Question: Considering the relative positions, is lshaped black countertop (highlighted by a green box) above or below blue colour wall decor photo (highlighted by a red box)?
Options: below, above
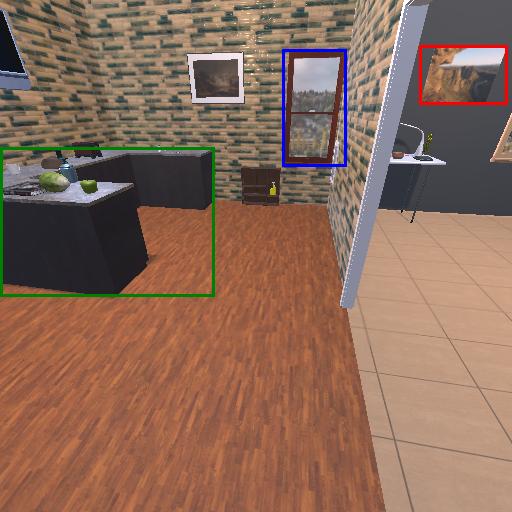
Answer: below